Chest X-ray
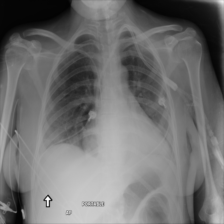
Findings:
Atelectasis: negative
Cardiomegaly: negative
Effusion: positive
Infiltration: negative
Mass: negative
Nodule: negative
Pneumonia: negative
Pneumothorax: negative
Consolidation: negative
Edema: negative
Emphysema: negative
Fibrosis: negative
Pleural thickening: negative
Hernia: negative